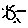
Label: sun